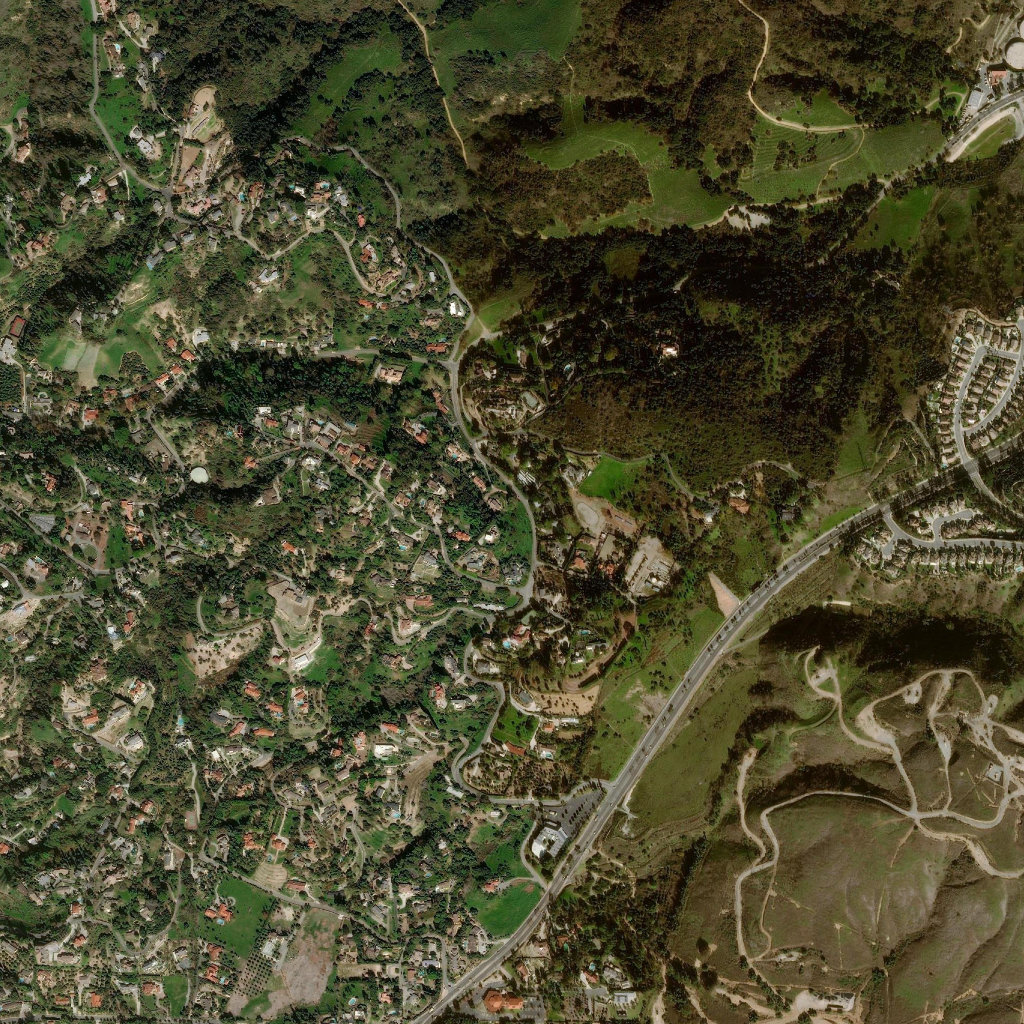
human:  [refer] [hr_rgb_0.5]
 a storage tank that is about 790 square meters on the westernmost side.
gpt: <box>[[18, 45, 20, 47, 0]]</box>